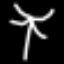
Label: palm tree